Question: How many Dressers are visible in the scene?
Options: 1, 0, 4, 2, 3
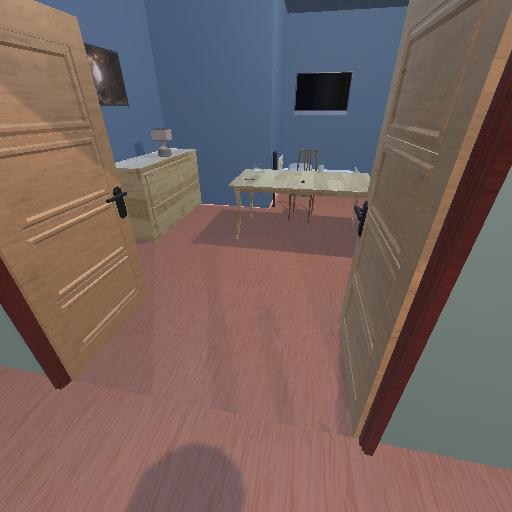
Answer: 1